Field crop: tomato
Growth stage: 1
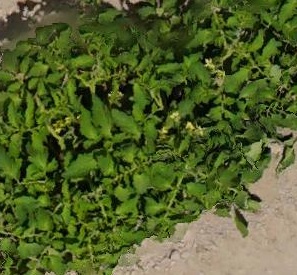
Species: tomato